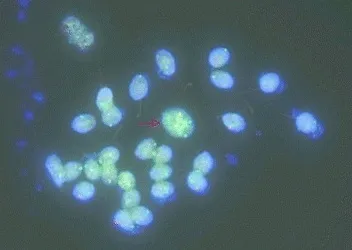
Sperm cells after hybridization with TelVysion 14q32.33 (Spectrum Red) and TelVysion 15q26.3 (Spectrum Green). The sperm with red arrow may be a diploid sperm.
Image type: pathology (fish)